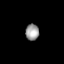
Tissue: lung
Cell type: Epithelial cells
Senescence score: 0.2285
Nuclear area (px): 214
Mean DAPI intensity: 156.005